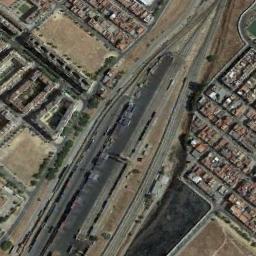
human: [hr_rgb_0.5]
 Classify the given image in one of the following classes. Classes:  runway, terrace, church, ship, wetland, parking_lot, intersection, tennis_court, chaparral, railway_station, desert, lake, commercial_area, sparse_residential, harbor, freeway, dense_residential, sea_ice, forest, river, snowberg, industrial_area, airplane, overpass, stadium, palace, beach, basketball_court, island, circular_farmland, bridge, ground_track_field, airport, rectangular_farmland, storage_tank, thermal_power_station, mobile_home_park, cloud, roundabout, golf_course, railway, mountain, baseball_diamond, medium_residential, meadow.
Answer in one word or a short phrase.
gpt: railway_station